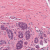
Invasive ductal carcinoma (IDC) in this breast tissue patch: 0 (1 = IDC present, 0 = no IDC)